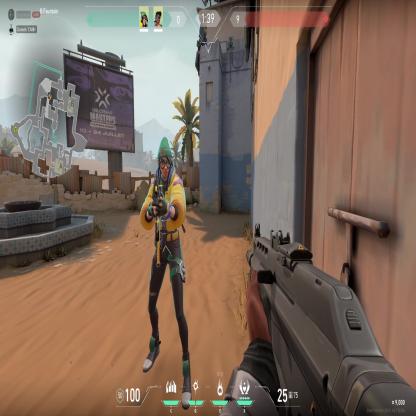
Label: teammate